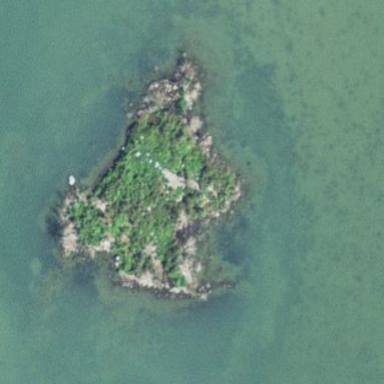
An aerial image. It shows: Islet.